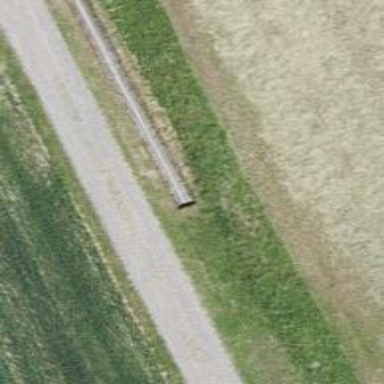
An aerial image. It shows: Culvert tunnel under drain waterway.